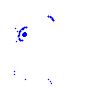
Particle: electron